Question: I know how to make shadow around for a table or an image. Is there a way to make shadow for border as well? This is my table cell CSS. Thank you!
'''
.customerCell{
color: #000000;
background:#f4f2e6;
border-bottom: 1px solid #ffffff;
border-left: 1px solid #ffffff;
vertical-align: middle;
}
'''
This is the example of the border I'm talking about.

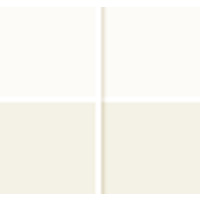
Answer: If I understood you are you wanting this: <URL>
'''
.customerCell{
color: #000000;
background:#f4f2e6;
border-bottom: 1px solid #ffffff;
border-left: 1px solid #ffffff;
vertical-align: middle;
width: 150px;
height: 50px;
box-shadow: 3px 3px 2px 0px #eee;
}
'''
Use the CSS3 'box-shadow' property. It's parmeters are like this:
'''
box-shadow: horizontal-offset vertical-offset blur spread color inset;
'''
So in your case:
'horizontal-offset': 3px
'vertical-offset': 3px
'blur': 2px
'spread': 0px
'color': #eee